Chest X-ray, PA view. Patient: 41 years old, sex M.
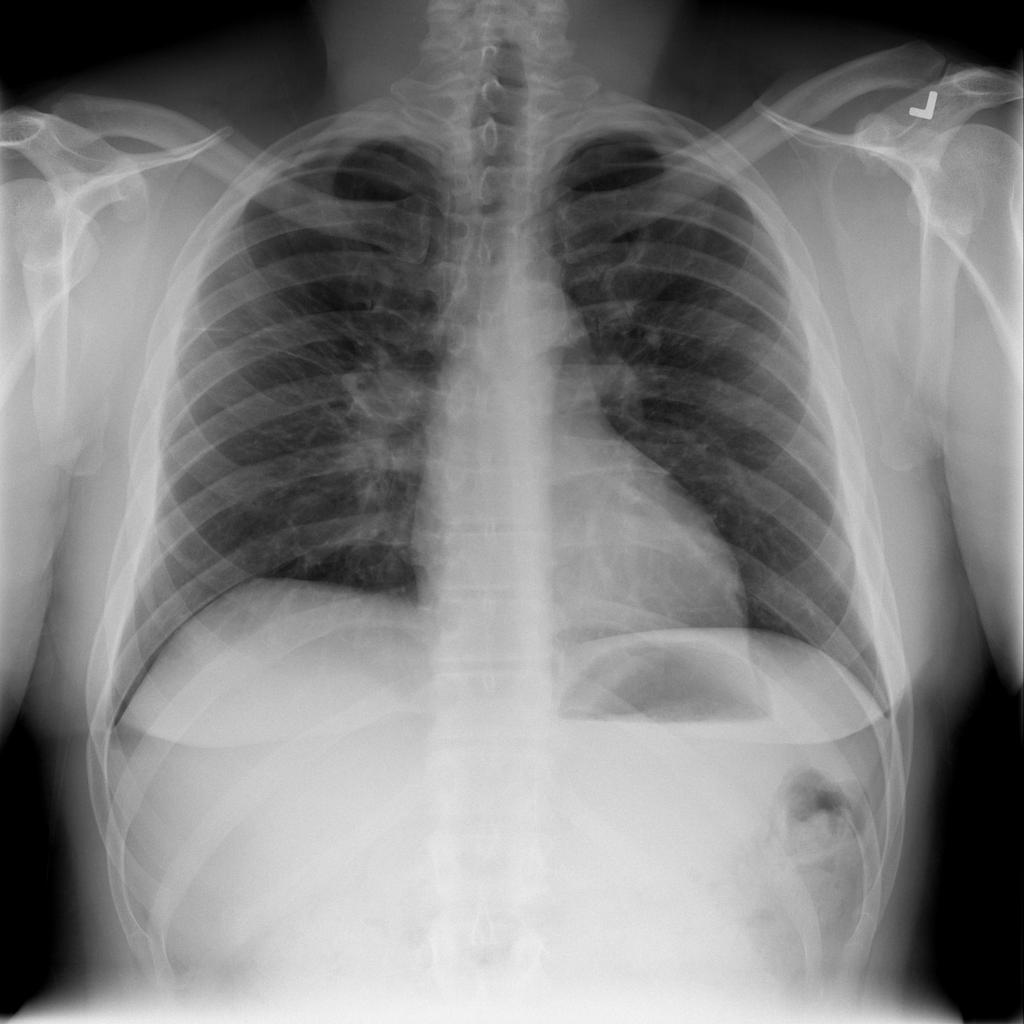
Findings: No Finding